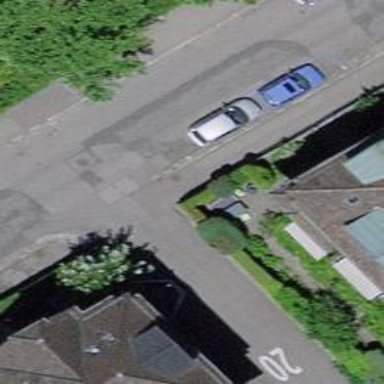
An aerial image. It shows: Kerb serving as barrier.